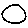
Label: circle